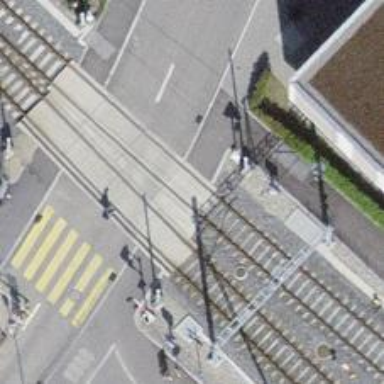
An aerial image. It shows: Railway crossing.